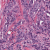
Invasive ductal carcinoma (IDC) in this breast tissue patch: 1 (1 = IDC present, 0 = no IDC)